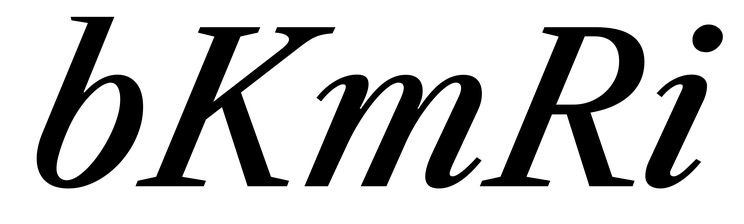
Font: LibreCaslonText-Italic_Medium_Italic